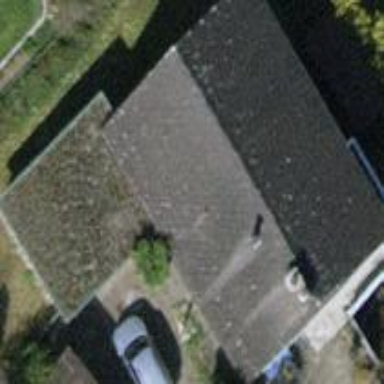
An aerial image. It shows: Detached building with gabled roof.